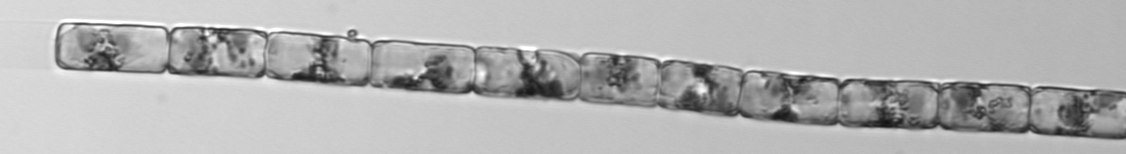
Label: Guinardia_delicatula